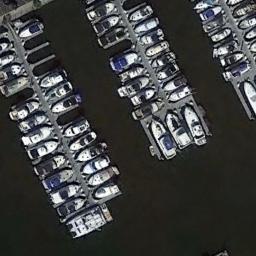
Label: harbor